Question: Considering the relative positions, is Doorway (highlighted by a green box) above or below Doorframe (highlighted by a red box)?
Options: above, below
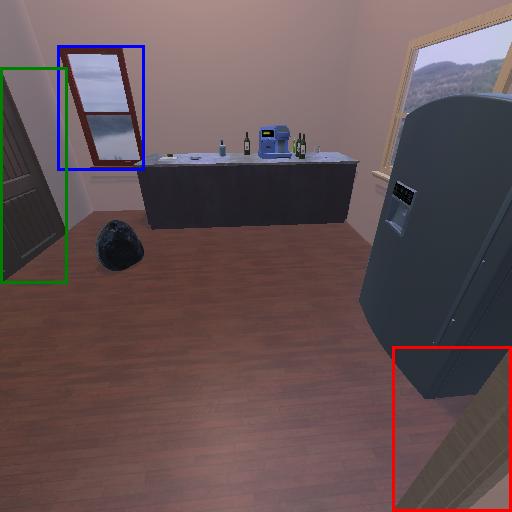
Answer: above